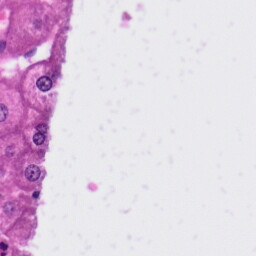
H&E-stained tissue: Liver